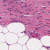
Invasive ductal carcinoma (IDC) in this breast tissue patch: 0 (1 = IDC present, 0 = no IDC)